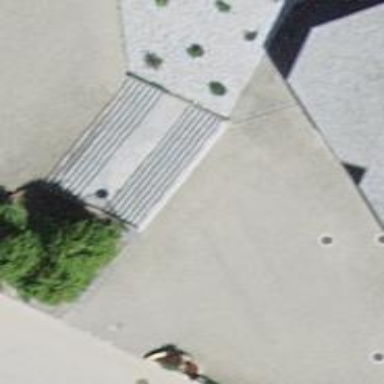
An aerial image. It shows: Road with steps.